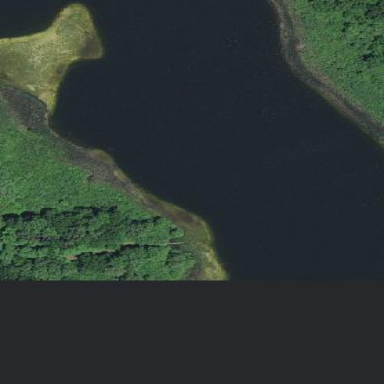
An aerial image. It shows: Serene lake surrounded by nature.